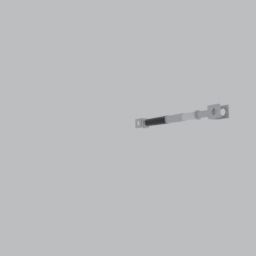
Label: mechanical